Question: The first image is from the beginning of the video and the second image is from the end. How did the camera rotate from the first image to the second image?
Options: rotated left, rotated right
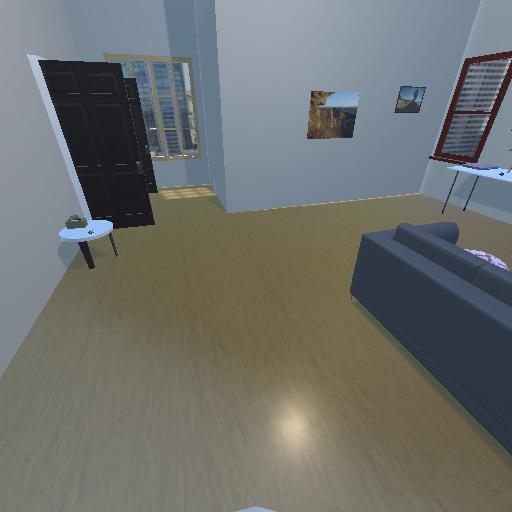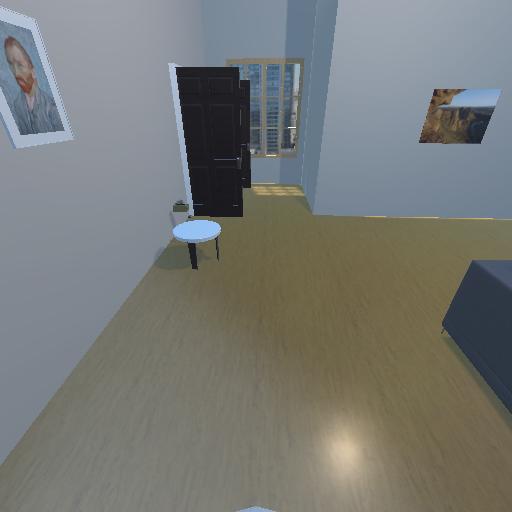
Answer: rotated left